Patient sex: M
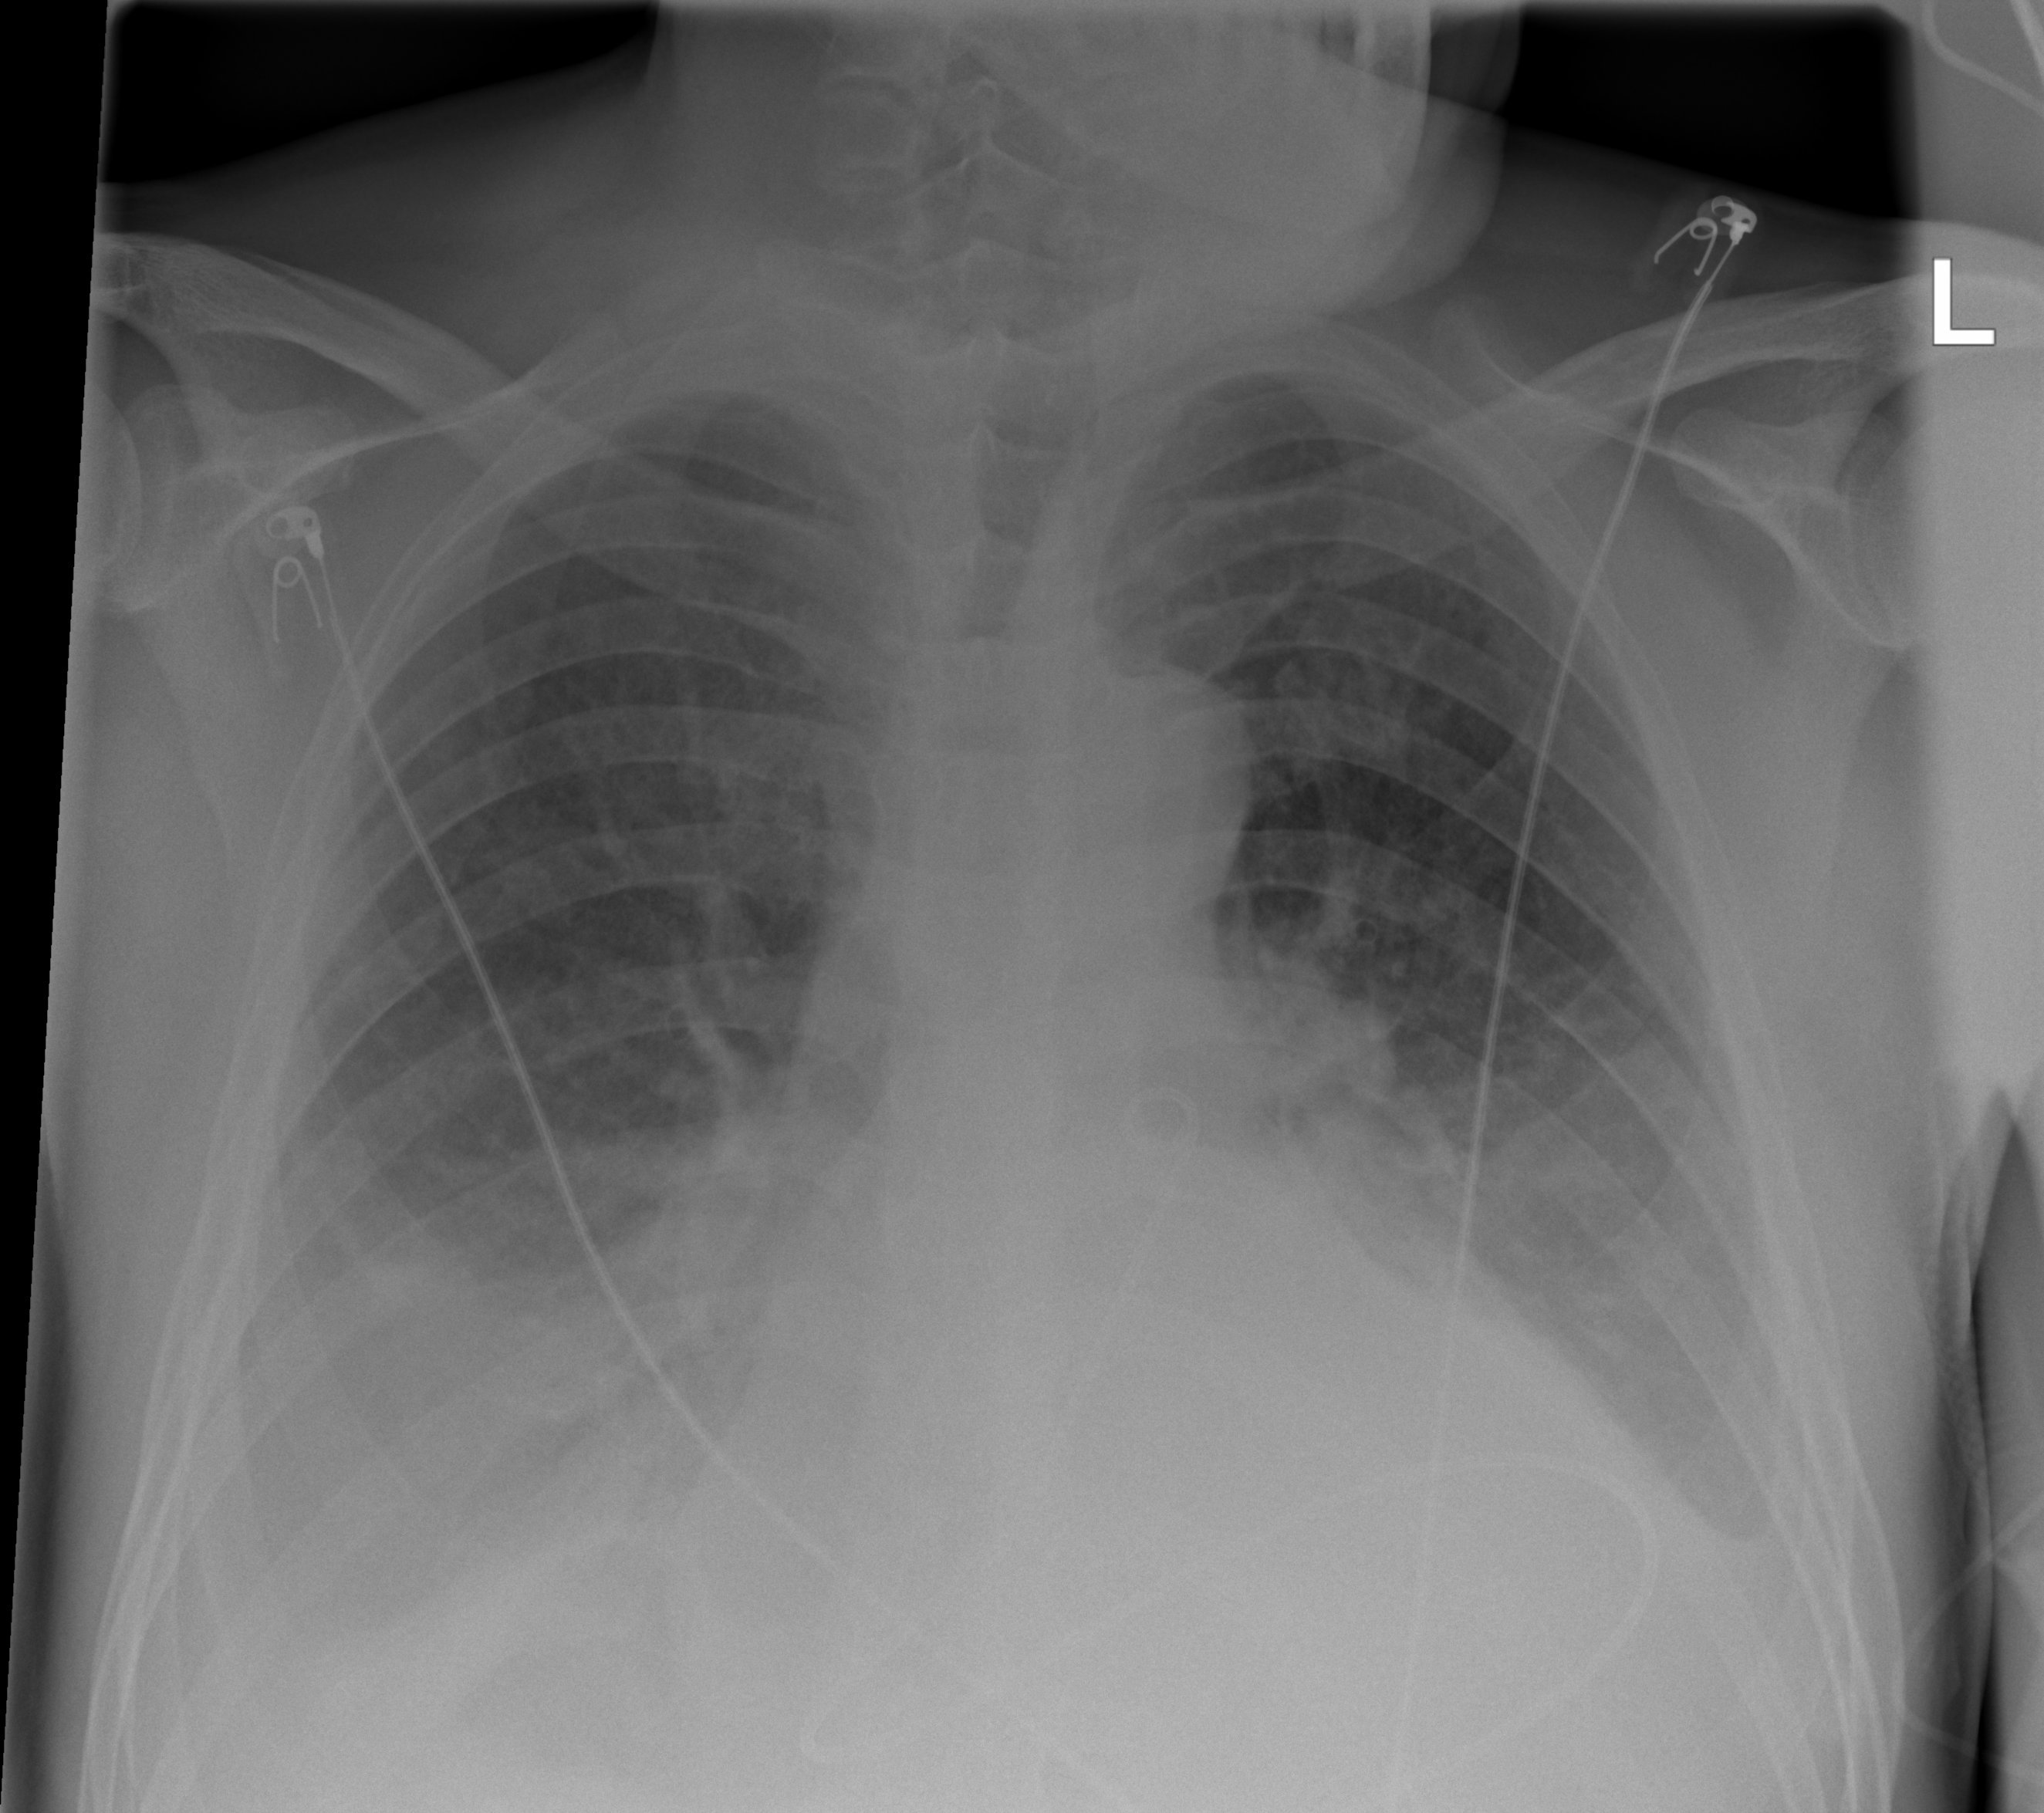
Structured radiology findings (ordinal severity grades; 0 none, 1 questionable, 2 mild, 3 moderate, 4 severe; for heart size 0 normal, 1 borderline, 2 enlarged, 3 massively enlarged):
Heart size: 2
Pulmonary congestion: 2
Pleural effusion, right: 2
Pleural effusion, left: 2
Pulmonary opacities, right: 0
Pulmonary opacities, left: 0
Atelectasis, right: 2
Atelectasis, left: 2